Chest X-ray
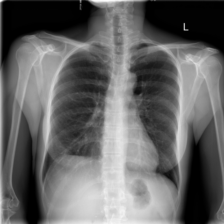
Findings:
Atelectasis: negative
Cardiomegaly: negative
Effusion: negative
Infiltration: negative
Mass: negative
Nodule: negative
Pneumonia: negative
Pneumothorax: positive
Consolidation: negative
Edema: negative
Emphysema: negative
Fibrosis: negative
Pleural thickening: negative
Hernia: negative